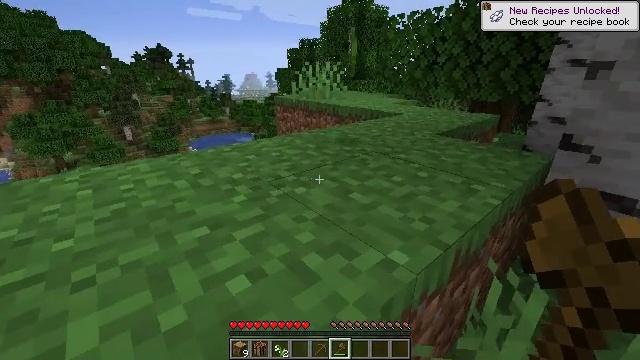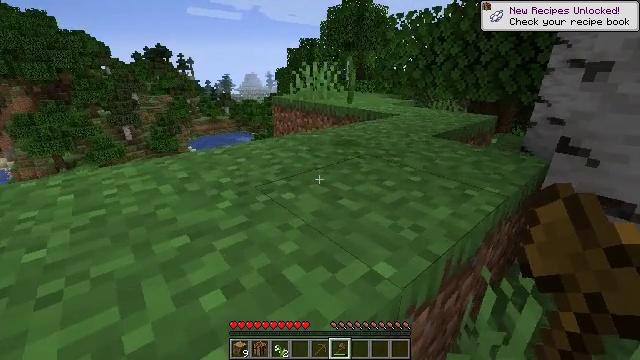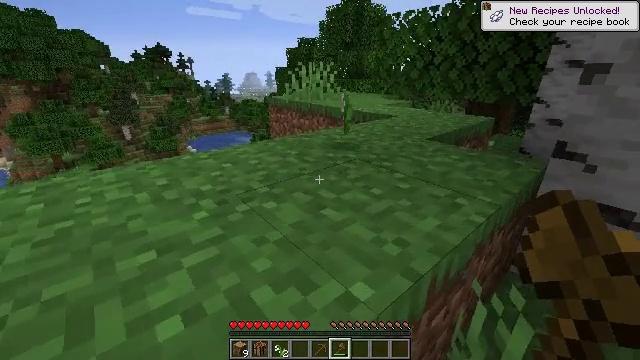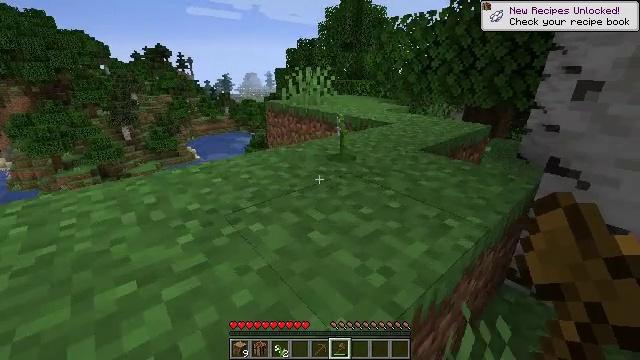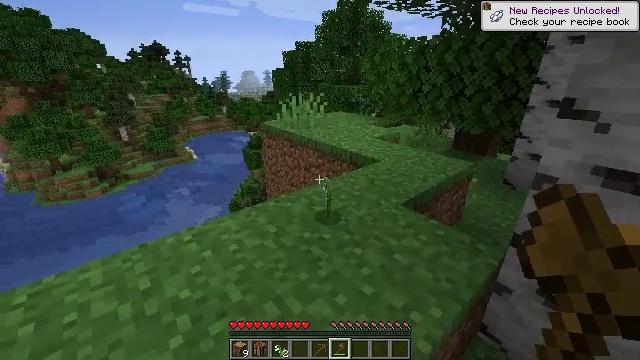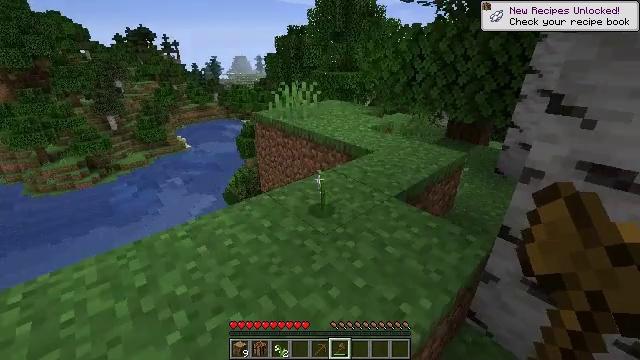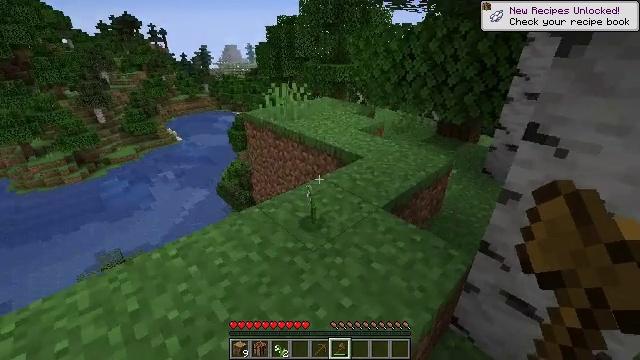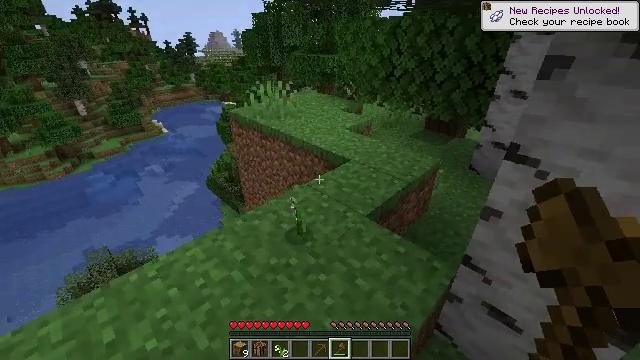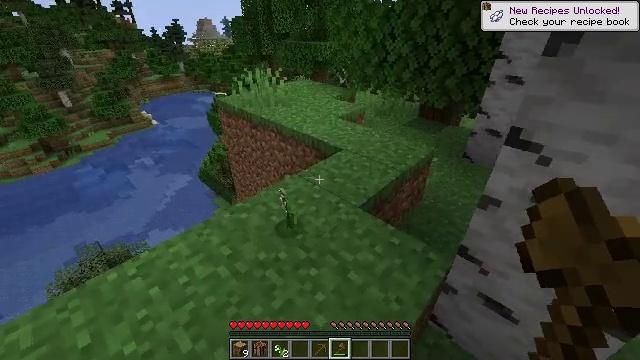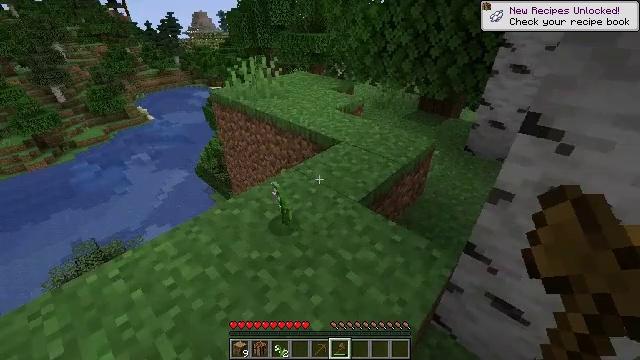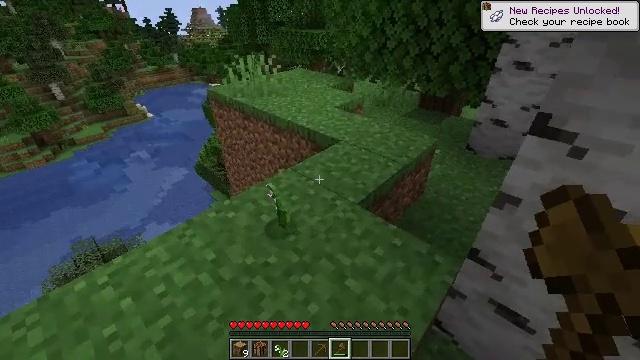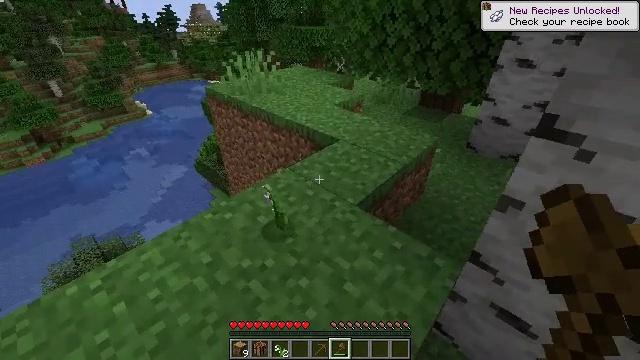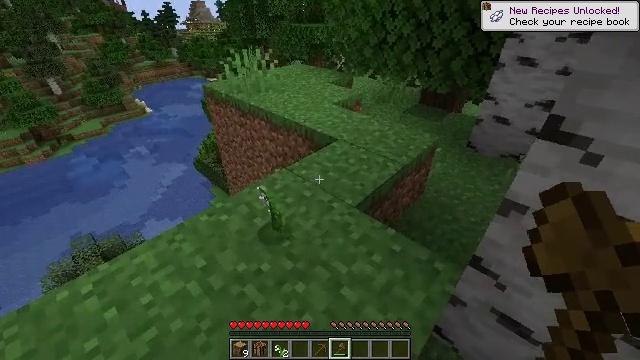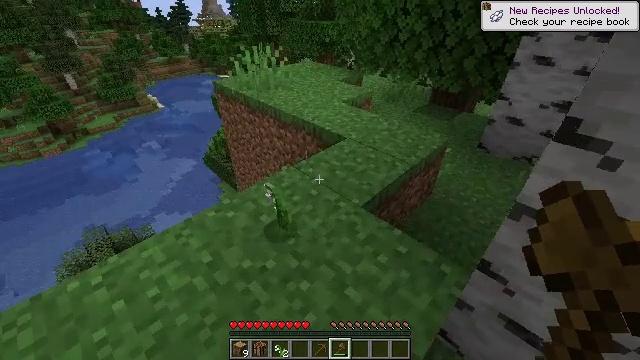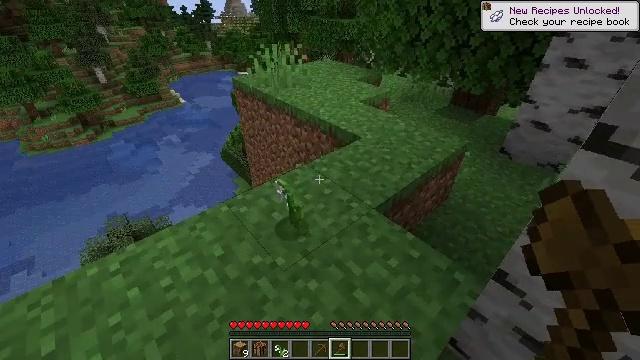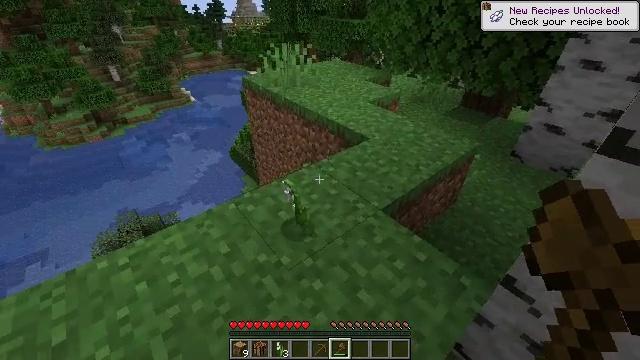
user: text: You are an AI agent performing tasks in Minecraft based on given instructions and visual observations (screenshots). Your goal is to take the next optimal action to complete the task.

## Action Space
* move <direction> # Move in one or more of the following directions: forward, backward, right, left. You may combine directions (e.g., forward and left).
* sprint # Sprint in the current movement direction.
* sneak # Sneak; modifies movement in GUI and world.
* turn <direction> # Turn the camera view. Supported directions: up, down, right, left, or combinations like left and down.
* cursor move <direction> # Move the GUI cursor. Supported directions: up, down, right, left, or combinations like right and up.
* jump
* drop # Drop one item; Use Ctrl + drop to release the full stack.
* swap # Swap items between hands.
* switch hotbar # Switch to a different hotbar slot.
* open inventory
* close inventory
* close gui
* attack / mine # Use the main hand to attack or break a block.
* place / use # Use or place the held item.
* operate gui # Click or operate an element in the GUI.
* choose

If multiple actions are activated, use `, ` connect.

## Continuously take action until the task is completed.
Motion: motion action
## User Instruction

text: Gather the beautiful lily of the valley.
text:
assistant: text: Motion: move forward
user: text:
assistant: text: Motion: move forward
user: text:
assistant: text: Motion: move forward, jump
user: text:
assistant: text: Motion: move forward, jump
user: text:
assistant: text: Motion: move forward, turn right and down, jump
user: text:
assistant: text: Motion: move forward, turn right and down, jump
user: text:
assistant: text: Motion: move forward, turn right and down, jump
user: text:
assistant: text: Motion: move forward, turn right and down, jump
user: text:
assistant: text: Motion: move forward, turn down
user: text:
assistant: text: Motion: no_op
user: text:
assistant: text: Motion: no_op
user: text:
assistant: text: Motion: no_op
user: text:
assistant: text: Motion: turn left
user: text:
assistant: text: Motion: turn left
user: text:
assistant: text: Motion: turn left
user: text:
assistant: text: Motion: move forward
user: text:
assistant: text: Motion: move forward
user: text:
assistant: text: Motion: move forward
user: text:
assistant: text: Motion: move forward
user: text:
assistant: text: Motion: move forward
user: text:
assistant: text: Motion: move forward
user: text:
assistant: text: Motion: no_op
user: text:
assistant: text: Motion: turn right
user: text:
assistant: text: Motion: turn right
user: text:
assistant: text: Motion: turn right
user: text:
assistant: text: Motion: turn right
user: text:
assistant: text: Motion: turn right
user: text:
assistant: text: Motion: turn right
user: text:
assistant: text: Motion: no_op
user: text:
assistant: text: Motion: no_op